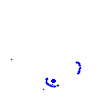
Particle: electron